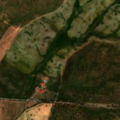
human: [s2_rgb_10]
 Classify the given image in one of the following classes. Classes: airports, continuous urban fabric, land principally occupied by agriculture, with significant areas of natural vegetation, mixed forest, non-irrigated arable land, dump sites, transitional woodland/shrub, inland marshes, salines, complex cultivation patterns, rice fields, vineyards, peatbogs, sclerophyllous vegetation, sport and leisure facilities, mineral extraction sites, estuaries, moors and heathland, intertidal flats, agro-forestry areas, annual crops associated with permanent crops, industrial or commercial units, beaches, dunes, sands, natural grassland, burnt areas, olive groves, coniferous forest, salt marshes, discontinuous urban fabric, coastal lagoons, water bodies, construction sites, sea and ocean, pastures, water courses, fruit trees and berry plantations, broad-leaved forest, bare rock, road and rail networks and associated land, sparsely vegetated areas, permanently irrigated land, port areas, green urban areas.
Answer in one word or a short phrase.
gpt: continuous urban fabric